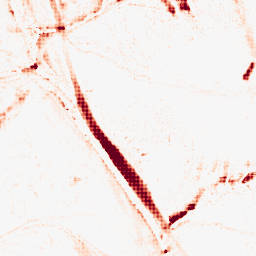
Category: morphological
Decomposition family: morphological_ellipse
Decomposition parameters: operation: opening
width: 10
height: 20
Upsampling method: sinc_hamming
Upsampling parameters: scale: 8
kernel_size: 8
Upsampling scale: 8